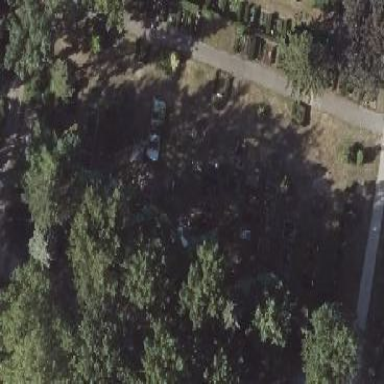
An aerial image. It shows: Sector in the cemetery.